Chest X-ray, PA view. Patient: 31 years old, sex M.
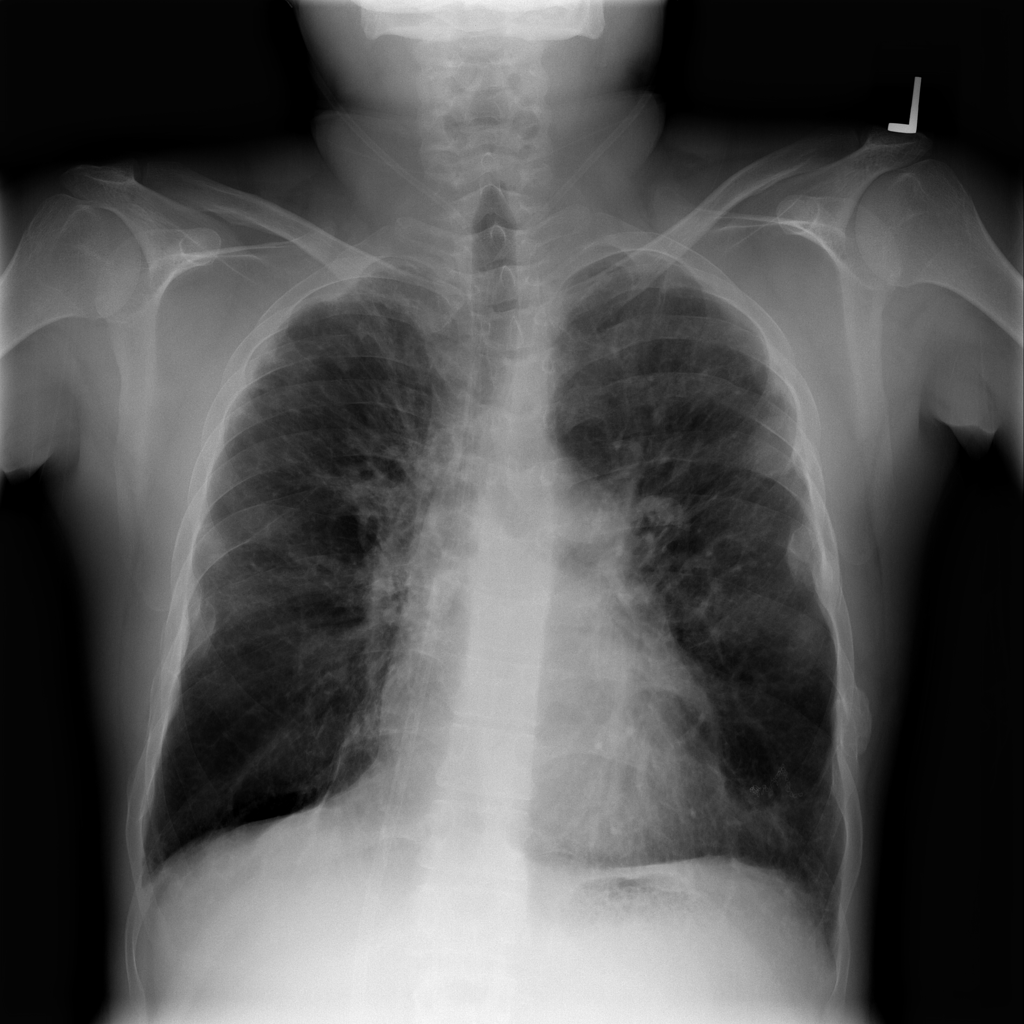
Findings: Nodule, Pleural_Thickening